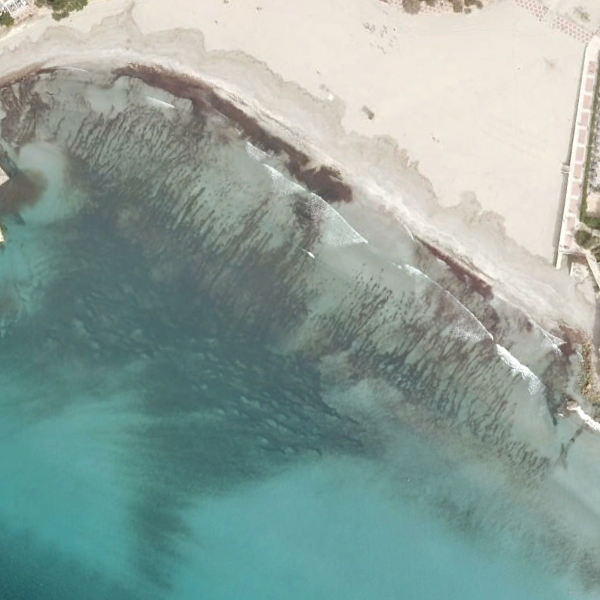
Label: Beach